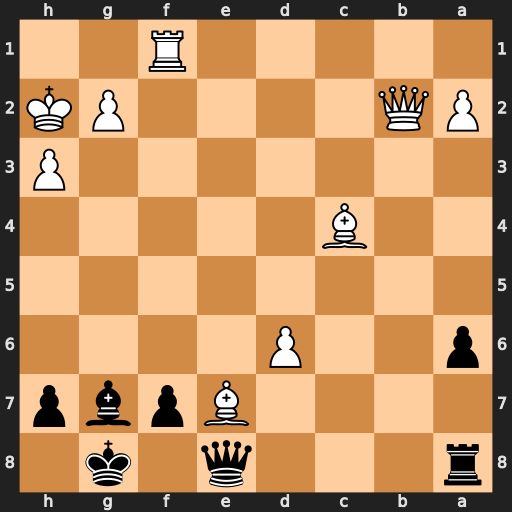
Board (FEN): r3q1k1/4Bpbp/p2P4/8/2B5/7P/PQ4PK/5R2
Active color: b
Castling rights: -
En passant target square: -
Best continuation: Bxb2 Bxf7+ Qxf7